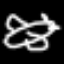
Label: airplane